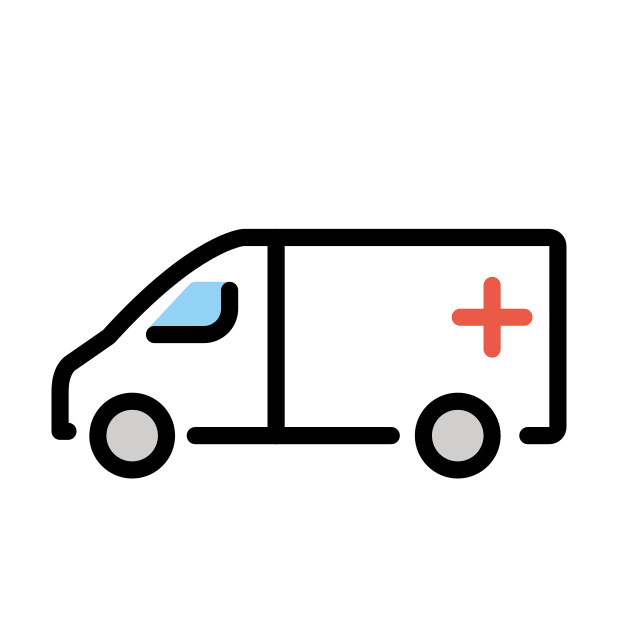
ambulance